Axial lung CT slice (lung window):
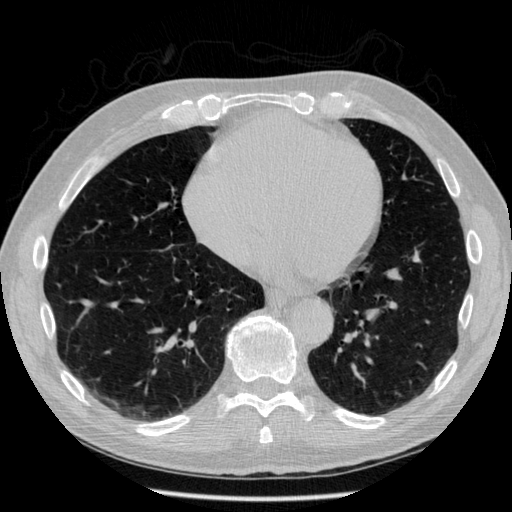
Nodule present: no